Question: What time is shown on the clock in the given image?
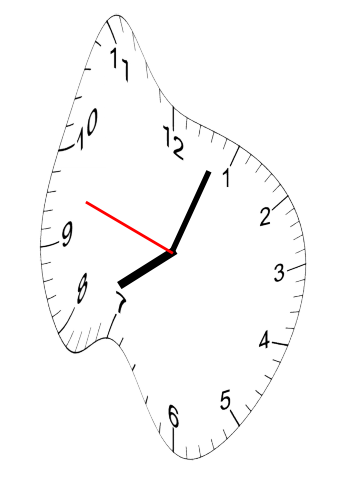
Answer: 08:03:48